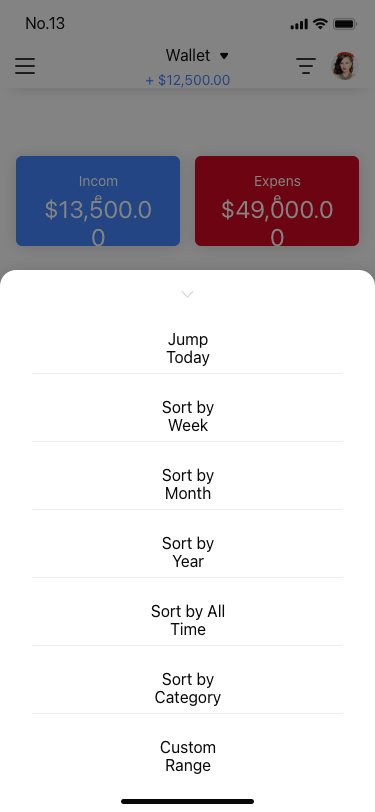
Text in this UI design:
Wallet
+ $12,500.00
- $15.00
Food every one
Oct
Restaurant
06
Yesterday
- $15.00
Food every one
Today
Restaurant
07
- $250.00
Sale product
Today
Salary
07
- $15.00
Food every one
Today
Coffee
07
Today
Income
$13,500.00
Expense
$49,000.00
Jump Today
Sort by Week
Sort by Month
Sort by Year
Sort by All Time
Sort by Category
Custom Range